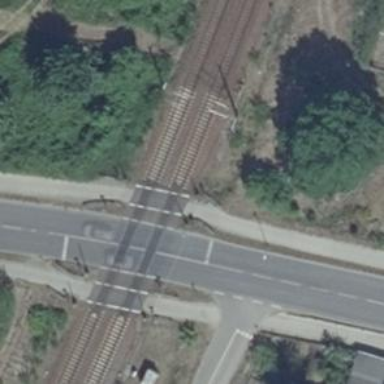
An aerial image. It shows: Railway crossing with traffic signals.